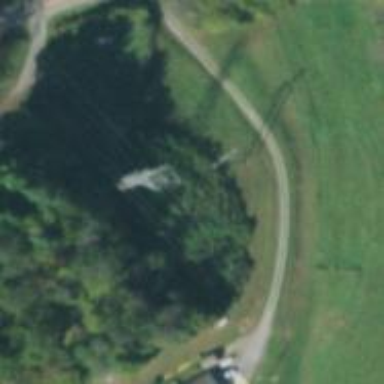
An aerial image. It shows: H-frame designed tower for power lines.